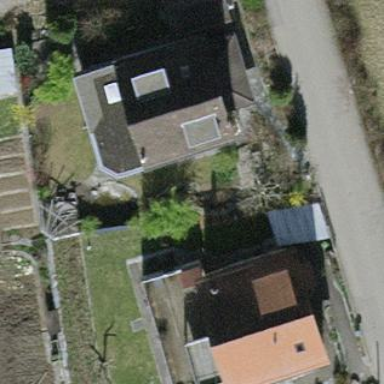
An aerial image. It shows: Detached building with gabled tile roof.